Question: How to align the center of imageview to top of viewgroup?
I want to align center of circular image (red circle) to top of the viewgroup (green rectangle)

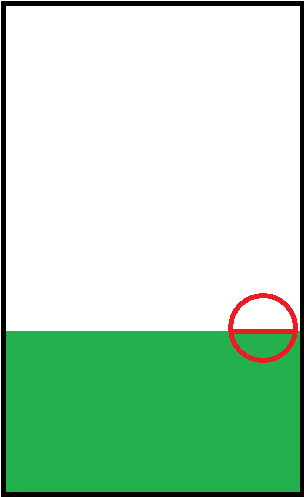
Answer: You can try this.
'''
<View
android:background="@android:color/black"
android:layout_alignParentBottom="true"
android:id="@+id/bottomView"
android:layout_width="match_parent"
android:layout_height="200dp"/>
<ImageView
android:layout_width="100dp"
android:layout_height="100dp"
android:layout_marginBottom="-50dp"
android:layout_above="@+id/bottomView"
android:layout_alignParentRight="true"
/>
'''